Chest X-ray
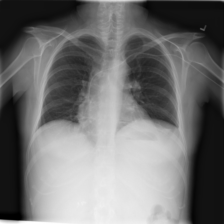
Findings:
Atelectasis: negative
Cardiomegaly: negative
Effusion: negative
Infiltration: negative
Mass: negative
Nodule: negative
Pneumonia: negative
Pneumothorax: negative
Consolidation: negative
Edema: negative
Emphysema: negative
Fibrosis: negative
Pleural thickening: negative
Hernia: negative